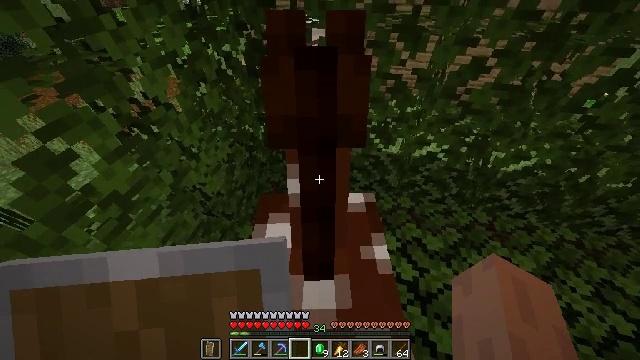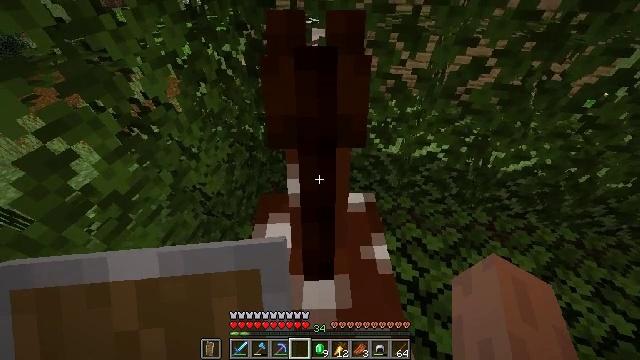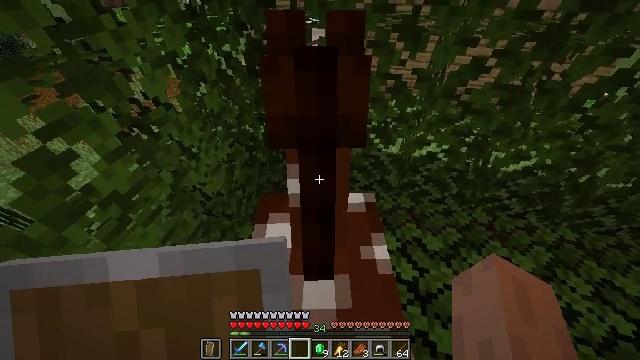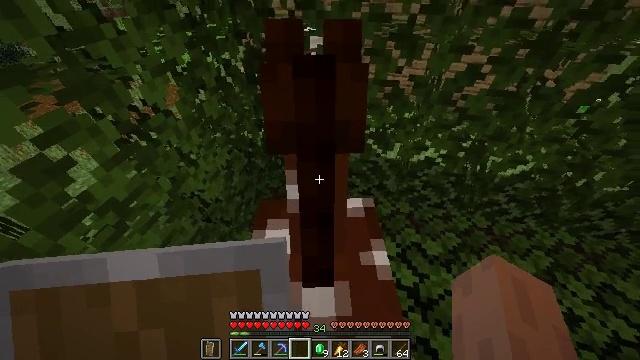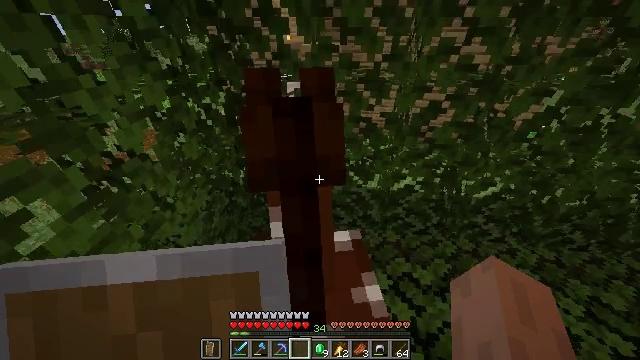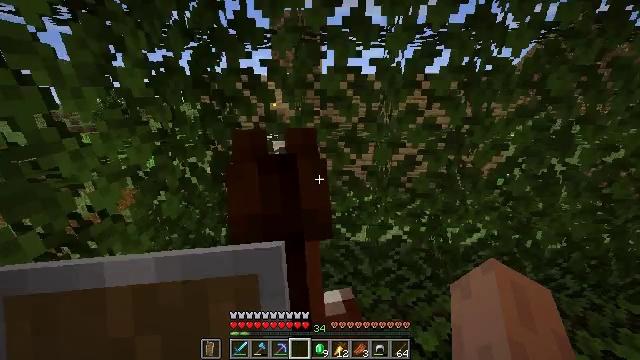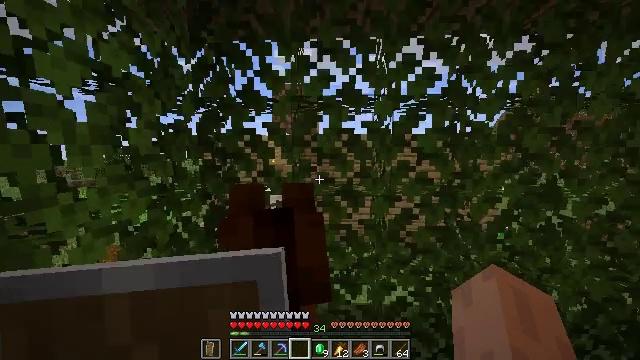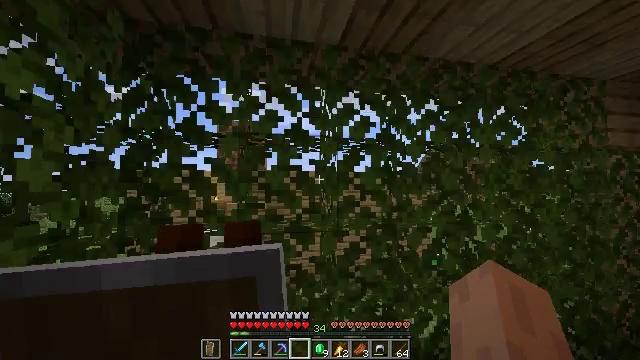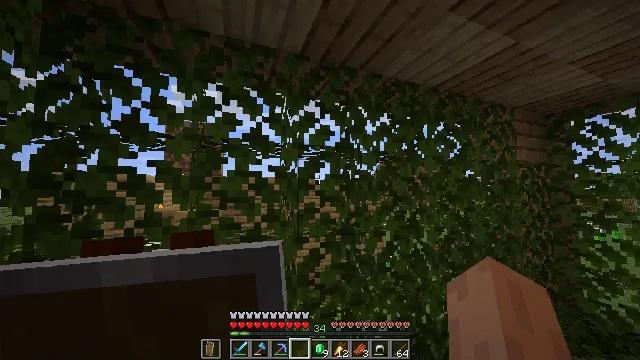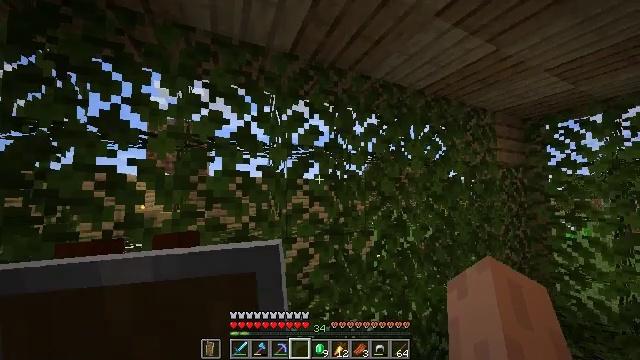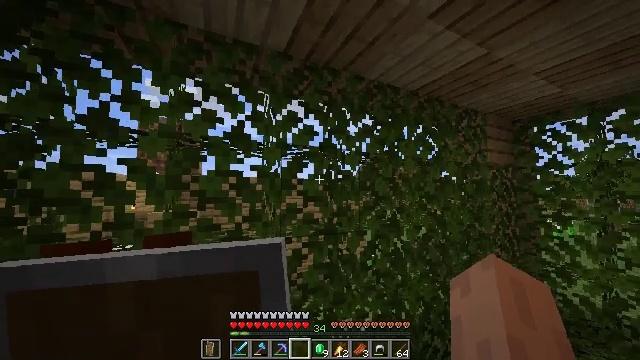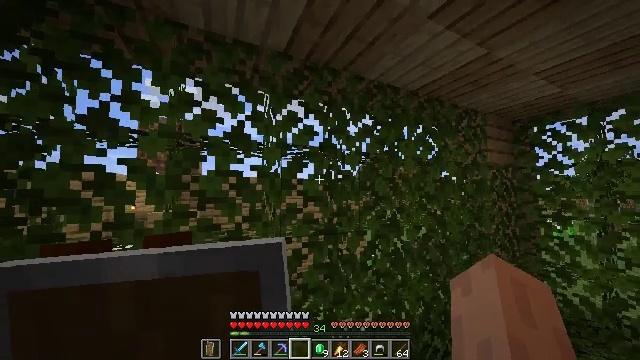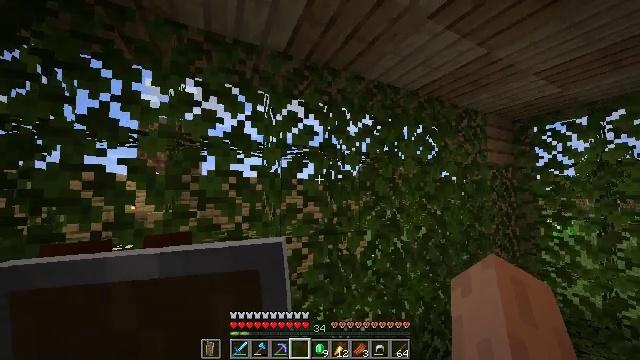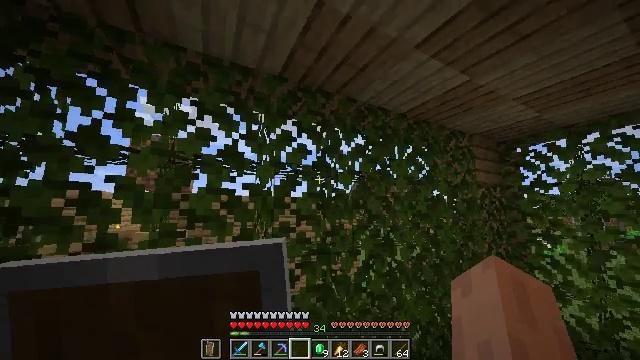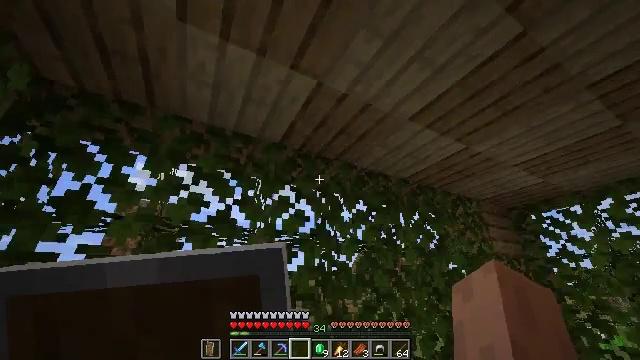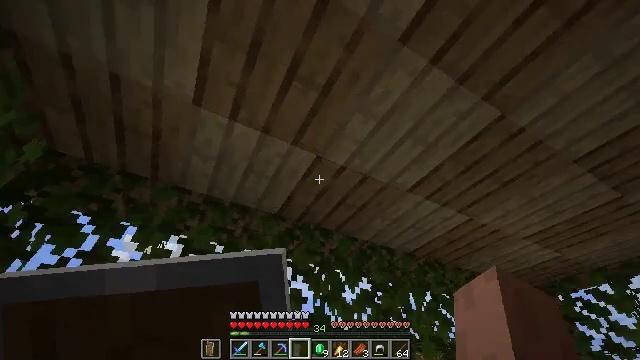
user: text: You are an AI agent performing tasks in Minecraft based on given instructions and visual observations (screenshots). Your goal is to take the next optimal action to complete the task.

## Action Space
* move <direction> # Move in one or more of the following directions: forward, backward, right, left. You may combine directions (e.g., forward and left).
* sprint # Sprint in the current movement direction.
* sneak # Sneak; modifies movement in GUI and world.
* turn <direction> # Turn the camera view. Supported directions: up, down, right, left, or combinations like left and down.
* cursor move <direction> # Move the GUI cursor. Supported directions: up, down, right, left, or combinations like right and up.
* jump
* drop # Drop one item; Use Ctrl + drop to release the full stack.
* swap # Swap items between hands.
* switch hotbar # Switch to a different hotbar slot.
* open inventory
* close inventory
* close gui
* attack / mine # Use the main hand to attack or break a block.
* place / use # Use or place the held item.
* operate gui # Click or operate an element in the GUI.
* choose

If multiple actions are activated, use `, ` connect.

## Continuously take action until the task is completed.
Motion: motion action
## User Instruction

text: Collect some oak leaves.
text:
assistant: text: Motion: move forward and move left, sprint, jump, open inventory
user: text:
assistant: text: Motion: move forward and move left, sprint, jump, open inventory
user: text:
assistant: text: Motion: move forward and move left, sprint, turn right and up, jump, open inventory
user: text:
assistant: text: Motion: move forward and move left, sprint, turn right and up, jump, open inventory
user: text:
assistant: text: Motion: move forward and move left, sprint, turn right and up, jump, open inventory
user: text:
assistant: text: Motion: move forward and move left, sprint, turn right and up, jump, open inventory
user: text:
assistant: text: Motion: move forward and move left, sprint, turn right and up, jump, open inventory
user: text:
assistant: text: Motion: move forward and move left, sprint, turn right and up, jump
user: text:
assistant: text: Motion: move forward and move left, sprint, turn right, jump
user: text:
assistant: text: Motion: move forward and move left, sprint, jump
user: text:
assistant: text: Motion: move forward and move left, sprint, jump
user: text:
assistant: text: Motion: move forward, sprint, jump
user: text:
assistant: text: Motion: sprint, turn right and up, jump
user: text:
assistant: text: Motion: sprint, turn up, jump
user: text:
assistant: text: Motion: move forward, sprint, turn right and up, jump
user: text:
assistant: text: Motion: move forward, sprint, turn up, jump
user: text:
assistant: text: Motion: move forward, sprint, turn up, jump
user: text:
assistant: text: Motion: move forward, sprint, jump
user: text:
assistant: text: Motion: move forward, sprint, jump
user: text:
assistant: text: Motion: move forward, sprint, jump
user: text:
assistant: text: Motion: move forward, sprint, jump
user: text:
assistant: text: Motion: move forward, sprint, jump
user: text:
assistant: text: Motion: move forward, sprint, turn right and up, jump
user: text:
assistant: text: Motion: move forward, sprint, turn right and down, jump
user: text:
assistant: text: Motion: move forward, sprint, turn right and down, jump
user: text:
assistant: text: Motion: move forward, sprint, turn right and down, jump
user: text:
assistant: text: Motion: move forward, sprint, turn right and down, jump
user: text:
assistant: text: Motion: move forward, sprint, turn right, jump
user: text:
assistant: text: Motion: move forward, sprint, turn right, jump
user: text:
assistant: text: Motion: move forward and move left, sprint, turn right, jump